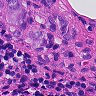
Metastatic tissue present: yes